Lunar surface albedo tile
Center latitude: 19.828
Center longitude: 34.506
Resolution (meters per pixel, mean): 146.84
Tile area (km^2): 21971.19
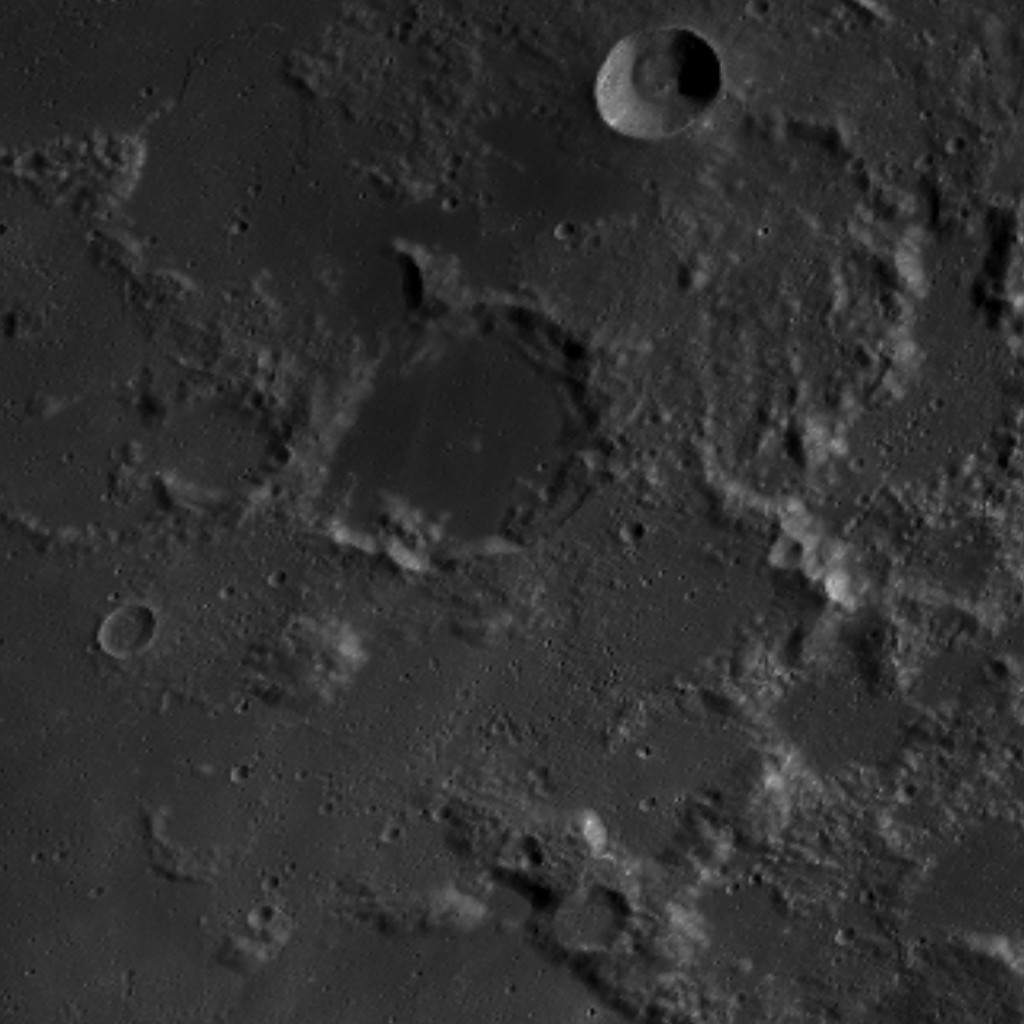